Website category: sports
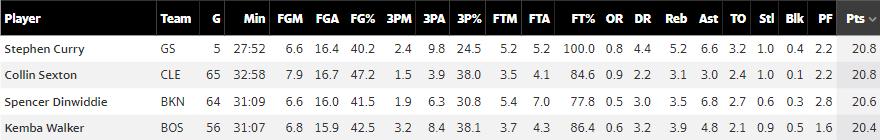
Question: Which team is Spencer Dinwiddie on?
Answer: BKN

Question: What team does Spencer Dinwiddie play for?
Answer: BKN

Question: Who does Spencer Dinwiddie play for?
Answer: BKN

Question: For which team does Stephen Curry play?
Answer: GS

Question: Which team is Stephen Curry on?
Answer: GS

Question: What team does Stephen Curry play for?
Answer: GS

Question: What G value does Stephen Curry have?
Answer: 5

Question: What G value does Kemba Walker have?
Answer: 56

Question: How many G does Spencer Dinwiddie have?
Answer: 64

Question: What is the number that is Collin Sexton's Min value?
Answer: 32:58

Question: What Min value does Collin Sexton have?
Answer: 32:58

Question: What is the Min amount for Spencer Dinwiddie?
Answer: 31:09

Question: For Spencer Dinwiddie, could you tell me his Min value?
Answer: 31:09

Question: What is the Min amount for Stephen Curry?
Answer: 27:52

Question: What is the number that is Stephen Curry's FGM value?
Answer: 6.6

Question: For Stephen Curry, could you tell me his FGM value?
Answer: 6.6

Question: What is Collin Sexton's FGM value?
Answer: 7.9

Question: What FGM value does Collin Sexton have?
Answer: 7.9

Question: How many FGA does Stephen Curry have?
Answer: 16.4

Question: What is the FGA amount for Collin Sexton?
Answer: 16.7

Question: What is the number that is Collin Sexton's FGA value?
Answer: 16.7

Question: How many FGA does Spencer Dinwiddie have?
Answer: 16.0

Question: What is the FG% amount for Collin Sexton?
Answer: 47.2

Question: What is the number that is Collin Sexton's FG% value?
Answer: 47.2

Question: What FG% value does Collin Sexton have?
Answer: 47.2

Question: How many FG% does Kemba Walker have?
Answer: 42.5

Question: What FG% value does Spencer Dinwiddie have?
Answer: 41.5

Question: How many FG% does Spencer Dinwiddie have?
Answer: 41.5

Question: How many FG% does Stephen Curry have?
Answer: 40.2

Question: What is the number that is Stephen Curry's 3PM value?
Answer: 2.4

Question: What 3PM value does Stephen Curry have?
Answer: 2.4

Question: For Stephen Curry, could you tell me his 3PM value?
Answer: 2.4

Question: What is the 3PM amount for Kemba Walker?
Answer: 3.2

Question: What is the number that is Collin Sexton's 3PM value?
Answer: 1.5

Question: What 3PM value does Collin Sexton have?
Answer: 1.5

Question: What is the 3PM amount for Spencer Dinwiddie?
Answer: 1.9

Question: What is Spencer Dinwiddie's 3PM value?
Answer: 1.9

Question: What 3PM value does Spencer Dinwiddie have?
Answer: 1.9

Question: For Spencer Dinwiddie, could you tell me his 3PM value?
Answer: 1.9

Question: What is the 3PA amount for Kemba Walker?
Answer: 8.4

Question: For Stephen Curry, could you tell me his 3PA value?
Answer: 9.8

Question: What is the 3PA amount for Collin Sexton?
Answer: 3.9

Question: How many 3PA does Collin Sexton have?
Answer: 3.9

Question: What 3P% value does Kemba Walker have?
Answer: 38.1

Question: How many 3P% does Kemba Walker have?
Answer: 38.1

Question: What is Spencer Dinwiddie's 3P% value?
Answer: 30.8

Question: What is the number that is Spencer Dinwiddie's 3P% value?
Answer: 30.8

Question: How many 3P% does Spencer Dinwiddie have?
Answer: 30.8

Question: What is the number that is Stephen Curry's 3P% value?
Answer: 24.5

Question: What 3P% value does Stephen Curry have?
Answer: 24.5

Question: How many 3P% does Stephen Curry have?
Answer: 24.5

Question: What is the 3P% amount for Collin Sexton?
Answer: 38.0

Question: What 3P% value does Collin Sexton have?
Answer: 38.0

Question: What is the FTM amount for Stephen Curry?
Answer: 5.2

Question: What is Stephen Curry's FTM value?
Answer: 5.2

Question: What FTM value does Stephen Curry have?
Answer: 5.2

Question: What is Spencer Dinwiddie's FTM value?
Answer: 5.4

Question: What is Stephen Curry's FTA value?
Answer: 5.2

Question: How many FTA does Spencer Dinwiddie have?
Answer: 7.0

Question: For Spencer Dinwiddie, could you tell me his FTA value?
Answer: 7.0

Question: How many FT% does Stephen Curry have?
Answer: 100.0

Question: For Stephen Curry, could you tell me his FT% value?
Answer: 100.0

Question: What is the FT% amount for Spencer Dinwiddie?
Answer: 77.8

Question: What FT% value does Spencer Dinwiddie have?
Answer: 77.8